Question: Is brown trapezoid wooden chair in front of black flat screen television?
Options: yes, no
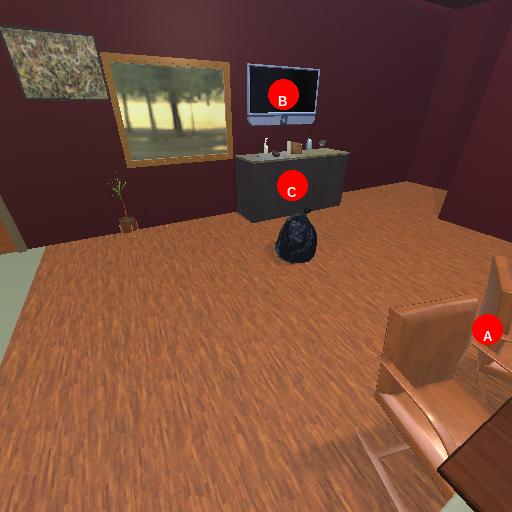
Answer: yes